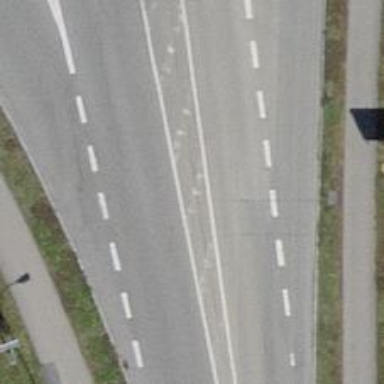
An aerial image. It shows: Secondary road with asphalt surface.